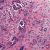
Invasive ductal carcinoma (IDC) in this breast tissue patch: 1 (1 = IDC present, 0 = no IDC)